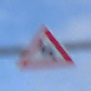
Verkehrszeichen: DoppelkurveZunaechstLinks
Umgebung: Outdoor, Suburban
Tageszeit: SunriseSunset
Wetter: PartlyCloudy
Licht: Natural
Jahreszeit: NotSpecified
Kontrast: LowContrast